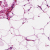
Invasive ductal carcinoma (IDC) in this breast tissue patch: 0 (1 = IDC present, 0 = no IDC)